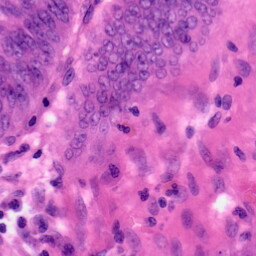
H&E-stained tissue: Colon